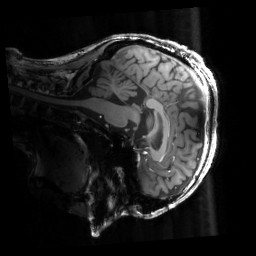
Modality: T1w
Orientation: sagittal
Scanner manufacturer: siemens
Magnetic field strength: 6.98 T
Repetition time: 1.7 s
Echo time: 0.00254 s